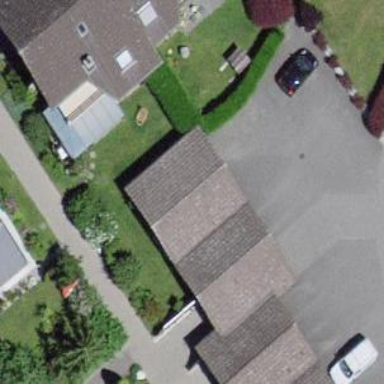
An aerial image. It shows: Garage with roof made of roof tiles.